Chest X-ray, PA view. Patient: 33 years old, sex F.
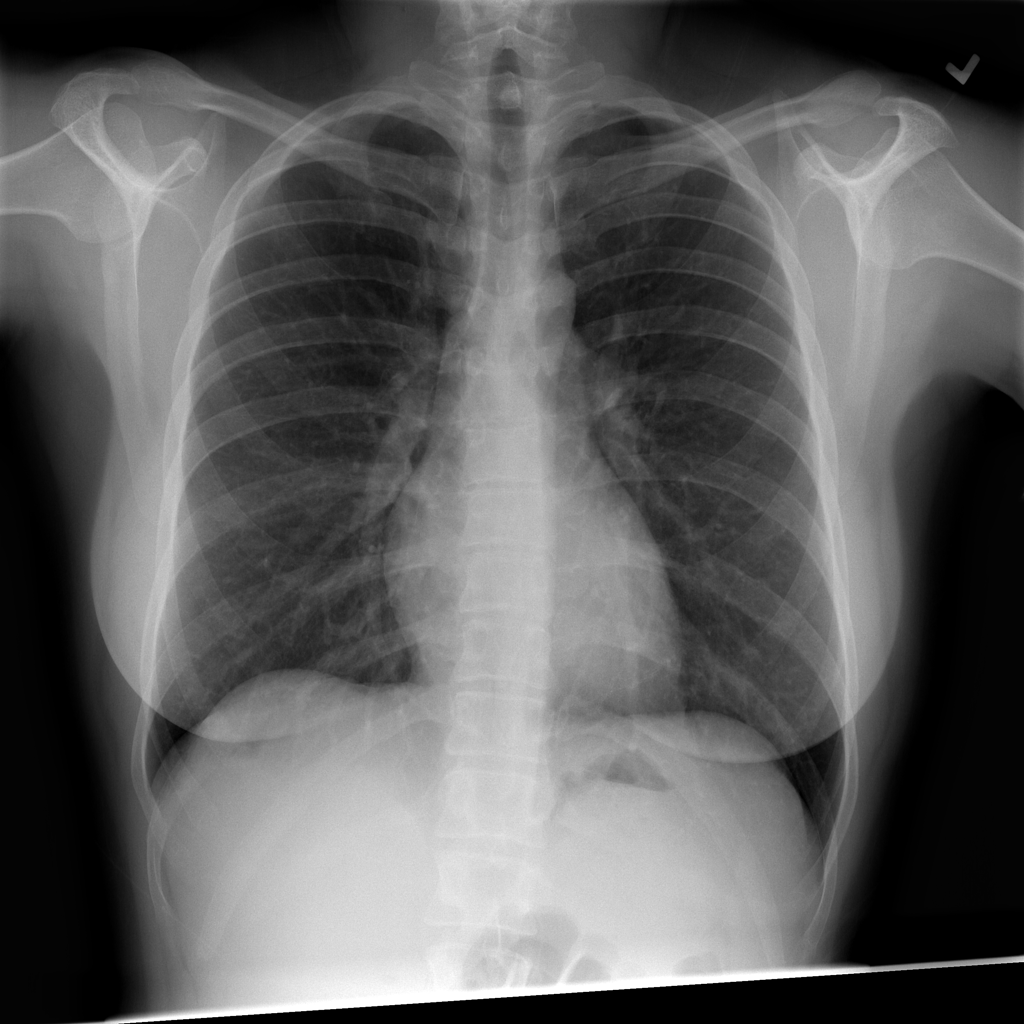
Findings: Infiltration